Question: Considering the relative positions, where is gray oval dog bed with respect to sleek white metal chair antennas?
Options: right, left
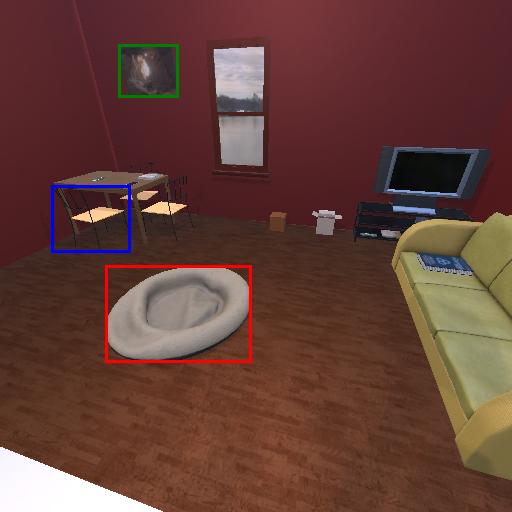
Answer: right